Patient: sex F, age 71
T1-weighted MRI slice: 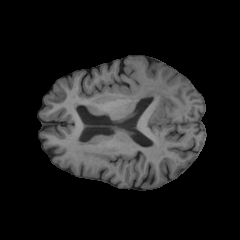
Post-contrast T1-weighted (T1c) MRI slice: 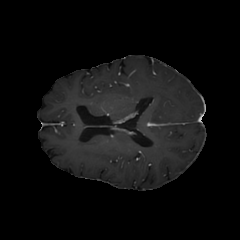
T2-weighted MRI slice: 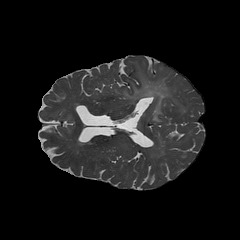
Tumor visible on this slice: yes
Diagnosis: Astrocytoma, IDH-mutant
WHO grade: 2